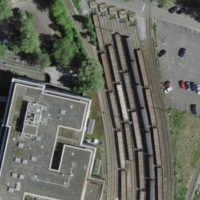
EUNIS habitat code: 57
Species observed at this site:
Anthyllis vulneraria